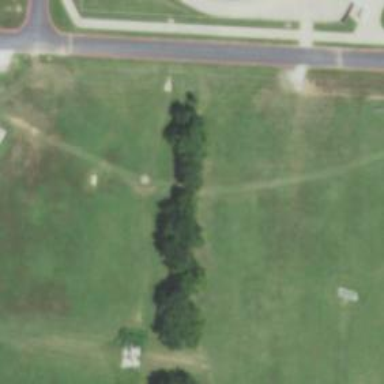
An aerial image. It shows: Disc golf hole.